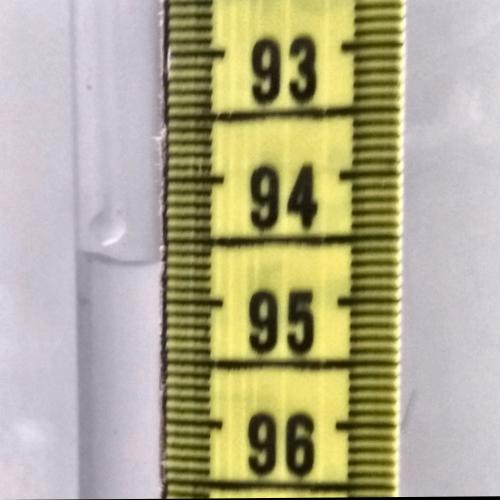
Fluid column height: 94.7 cm